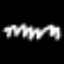
Label: squiggle